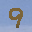
Label: 9